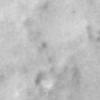
Label: no_change